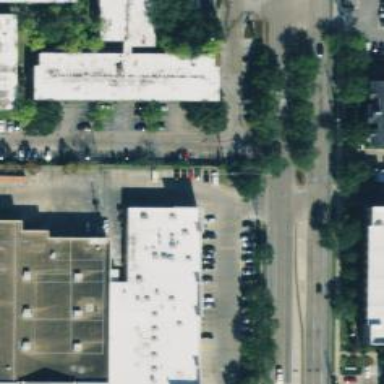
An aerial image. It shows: Parking space.